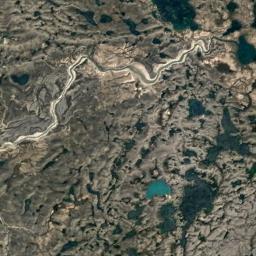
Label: wetland